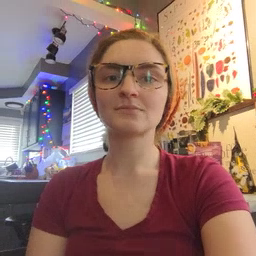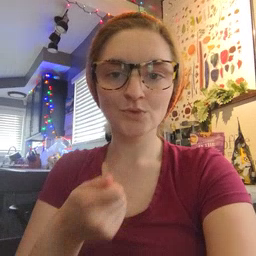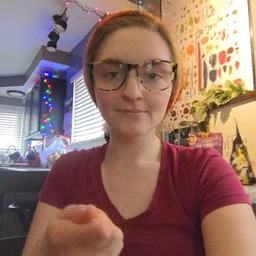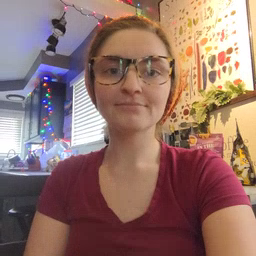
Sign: vacuum